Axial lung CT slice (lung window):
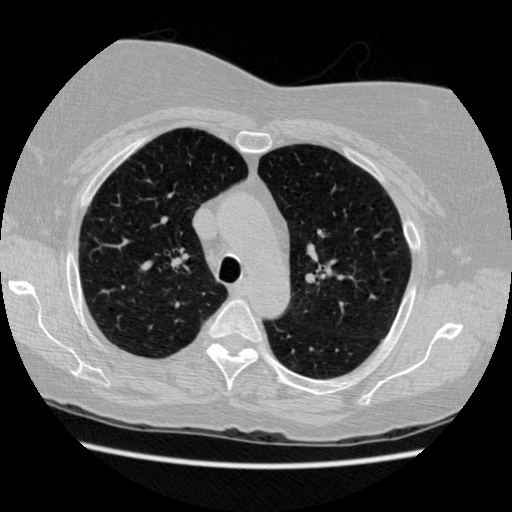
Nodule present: no